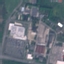
Land use / land cover class: Industrial